Field crop: maize
Growth stage: 2
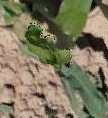
Species: maize